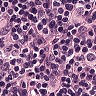
Metastatic tissue present: yes